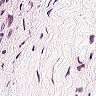
Metastatic tissue present: no